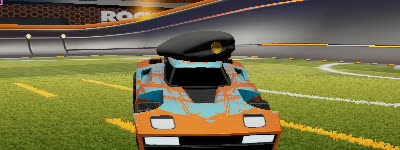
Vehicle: breakout